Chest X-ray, PA view. Patient: 9 years old, sex F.
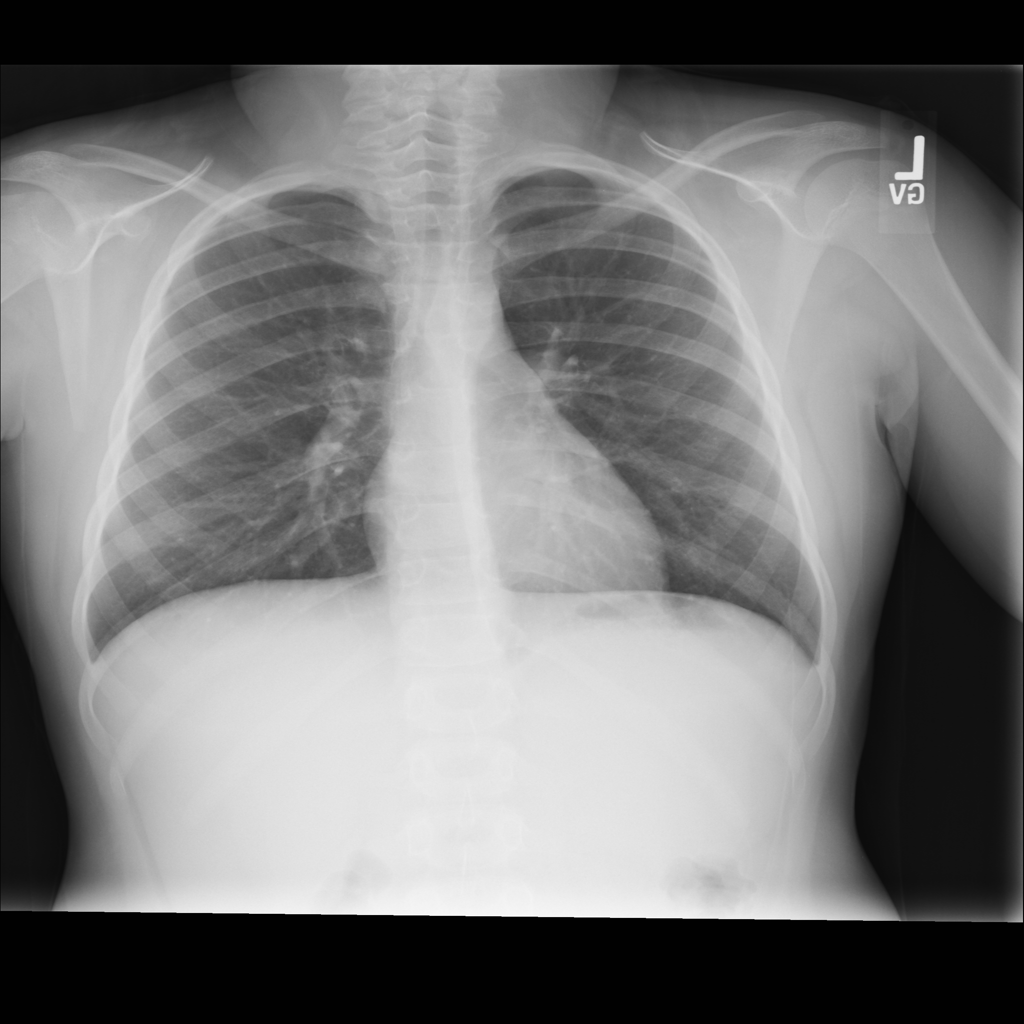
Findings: No Finding